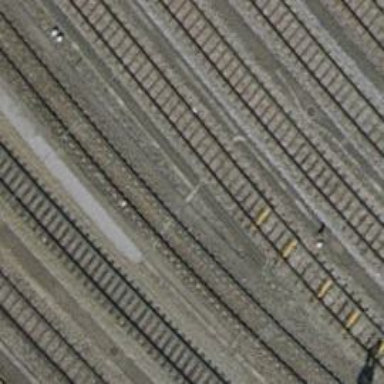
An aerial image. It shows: Rail yard with electrified contact lines for the railway.